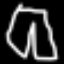
Label: pants